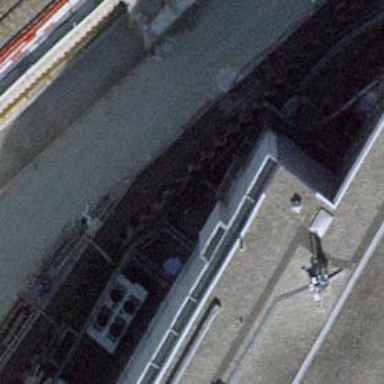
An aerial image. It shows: Lift gate barrier.